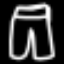
Label: pants